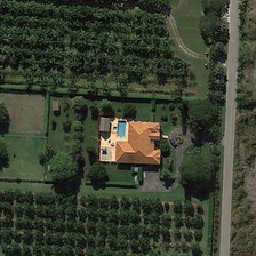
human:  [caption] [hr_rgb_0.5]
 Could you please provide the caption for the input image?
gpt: On the side of the road was a house with a yellow roof.

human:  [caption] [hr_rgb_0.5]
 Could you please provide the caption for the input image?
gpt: There is a yellow house by the road

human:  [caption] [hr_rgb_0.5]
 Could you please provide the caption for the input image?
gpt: Beside the road was a house with a yellow roof.

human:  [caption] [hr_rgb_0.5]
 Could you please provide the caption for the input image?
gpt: There is a house with a yellow roof by the road.

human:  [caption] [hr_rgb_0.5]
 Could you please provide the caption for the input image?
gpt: On the berm of the road there was a house with a yellow roof.